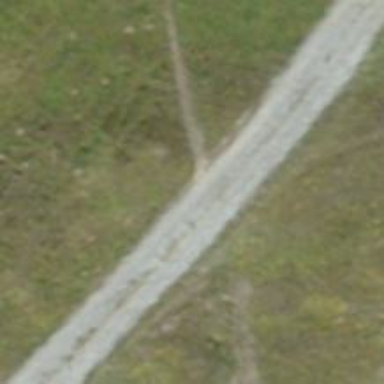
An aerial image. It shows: Unpaved track road with grade3 tracktype.